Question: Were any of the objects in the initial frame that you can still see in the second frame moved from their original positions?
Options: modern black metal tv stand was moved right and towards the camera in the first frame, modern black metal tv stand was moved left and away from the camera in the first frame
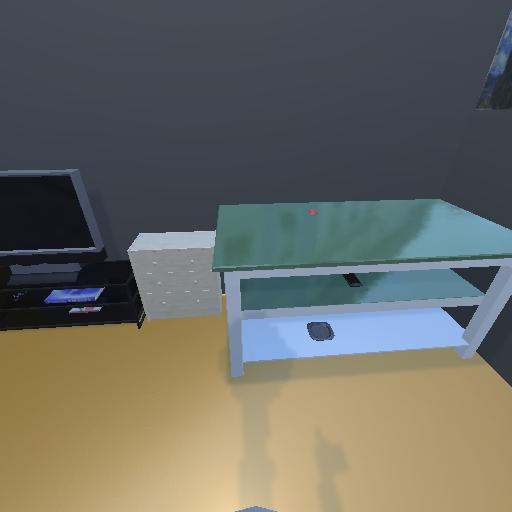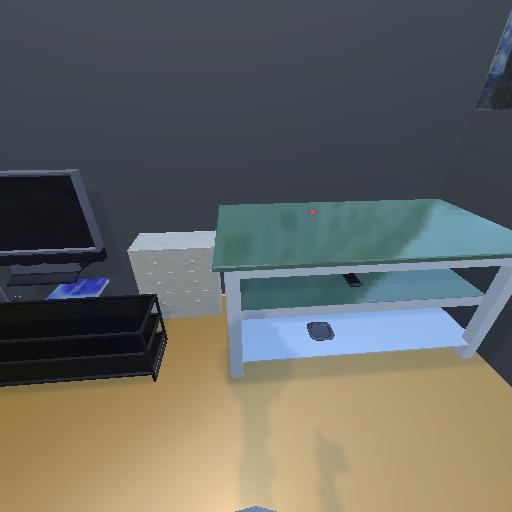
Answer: modern black metal tv stand was moved right and towards the camera in the first frame